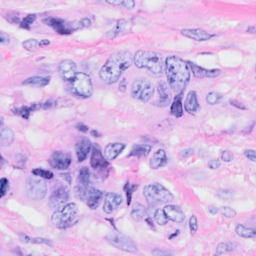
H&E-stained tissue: Breast